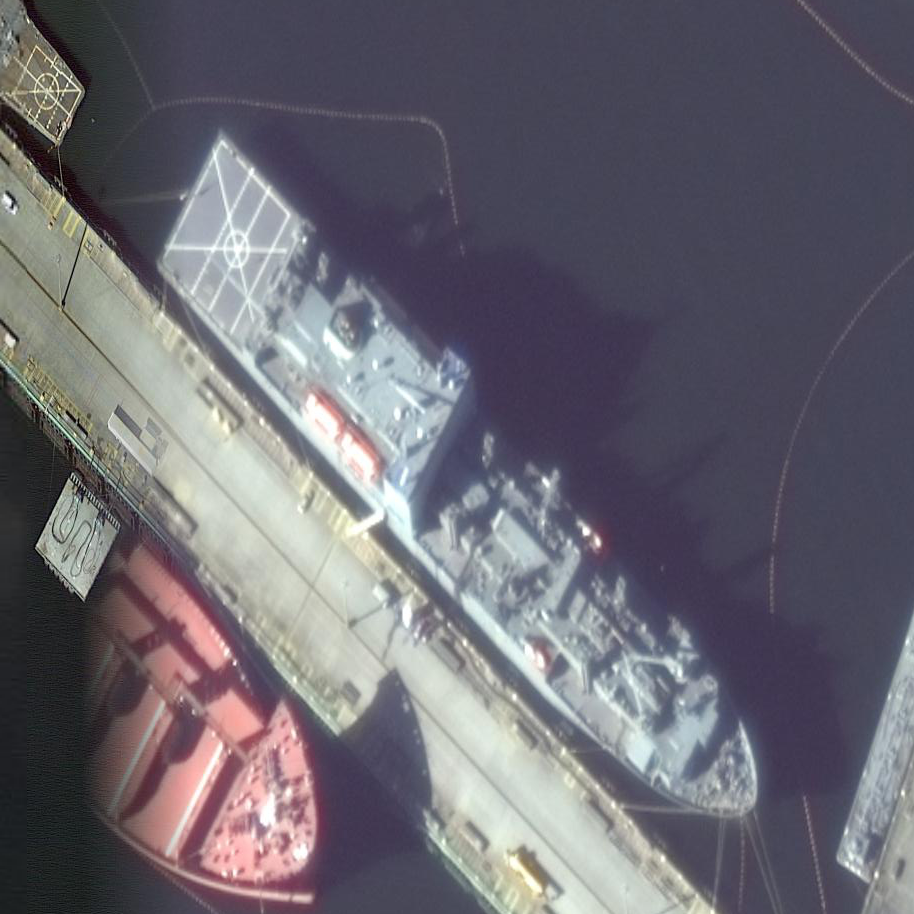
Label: Crane_ship